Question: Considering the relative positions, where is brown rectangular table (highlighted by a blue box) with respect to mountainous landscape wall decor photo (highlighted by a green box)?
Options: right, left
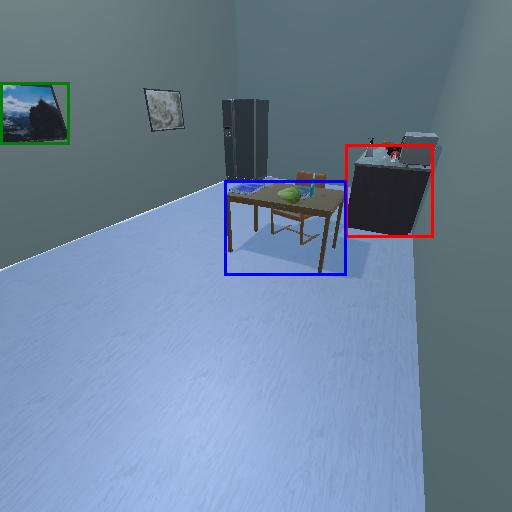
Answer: right